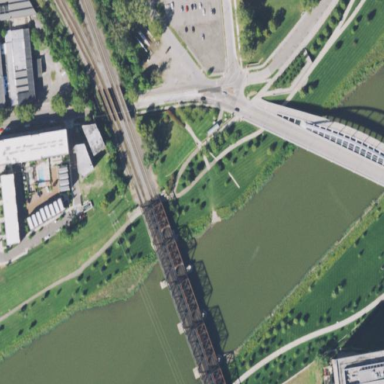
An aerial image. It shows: Man-made bridge.